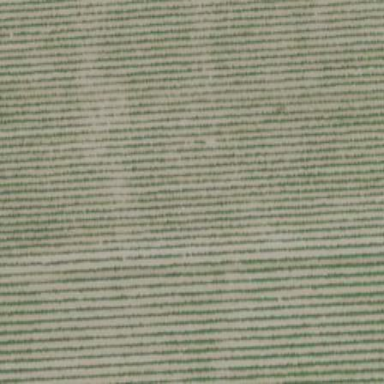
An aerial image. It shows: Beautiful vineyard in the countryside.